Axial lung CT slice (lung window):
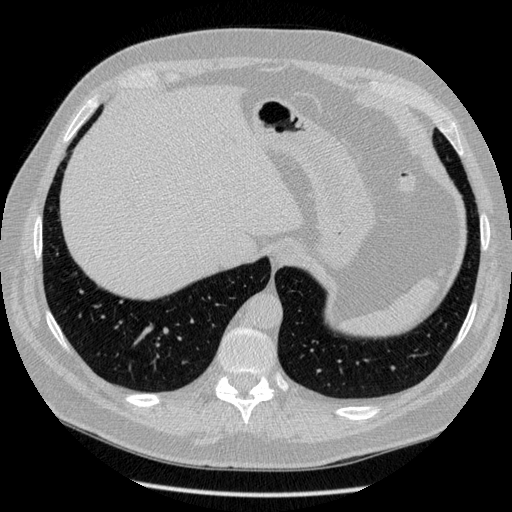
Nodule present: no